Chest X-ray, PA view. Patient: 56 years old, sex F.
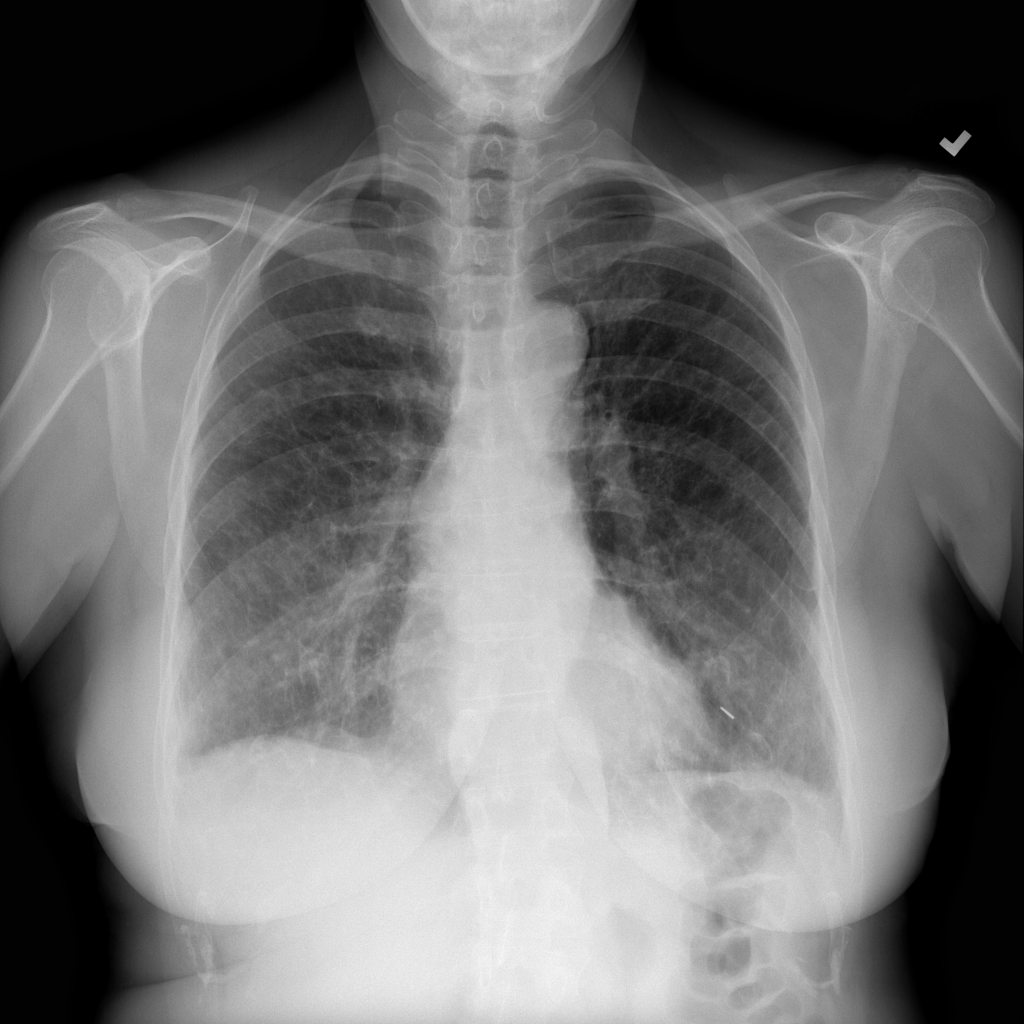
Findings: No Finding